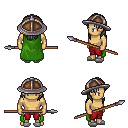
a pixel art fantasy rpg character, male body template, human, tanned skin, green cape, red pants, gray long hairstyle, chain helm, white slippers, spear, four views (front, back, left, right), 2x2 character sprite sheet, small pixel art, hard edges, no anti-aliasing